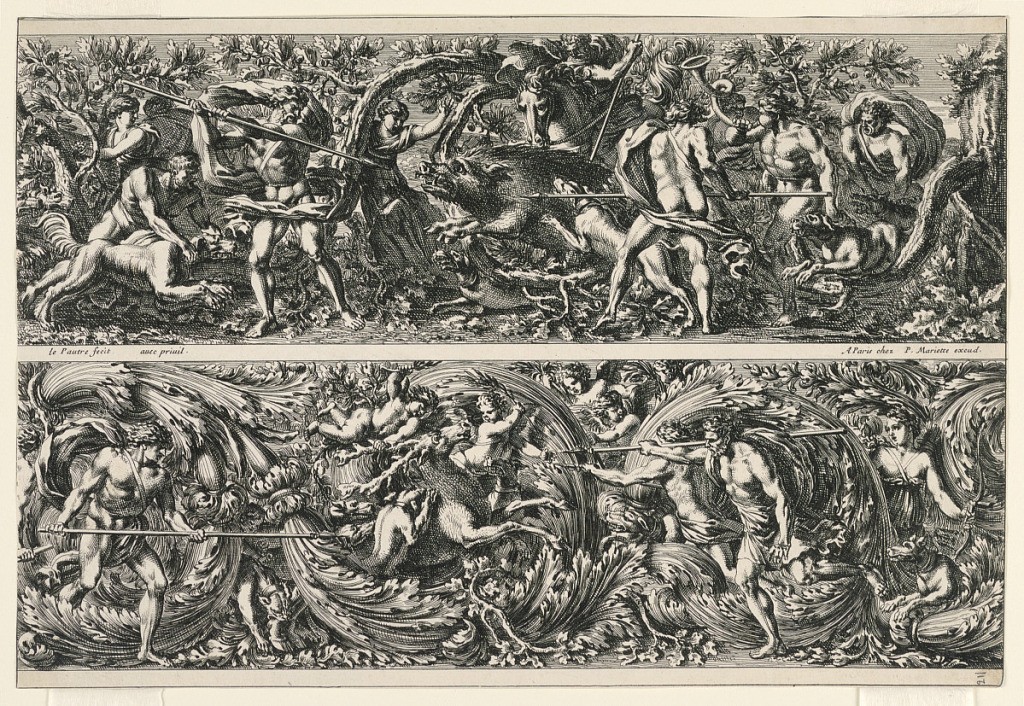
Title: Designs for Friezes
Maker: Jean Le Pautre, French, 1618–1682
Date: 1640–82
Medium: Engraving on white laid paper
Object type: Print
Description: Two registers depict classical figures in hunting scenes; above, figures hunt a wild boar; below, they hunt a stag. In both, there are men with spears, dogs, trees, and sense of agitated movement throughout.